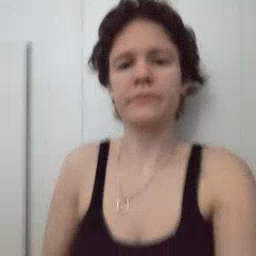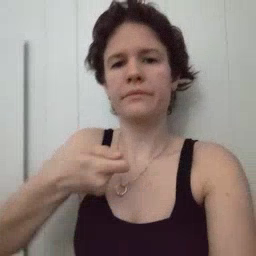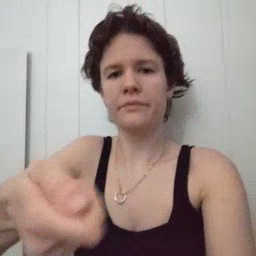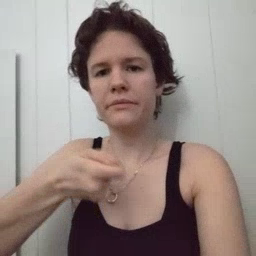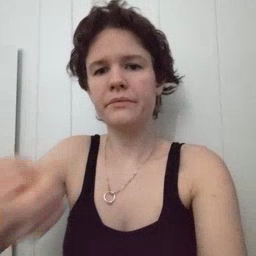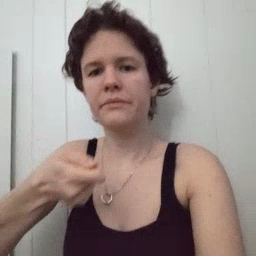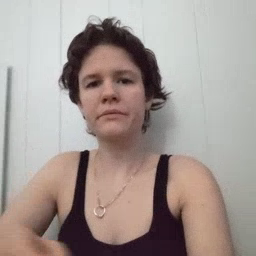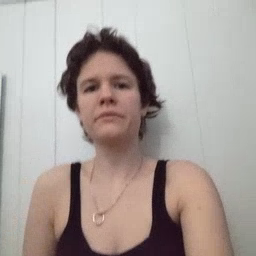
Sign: vacuum